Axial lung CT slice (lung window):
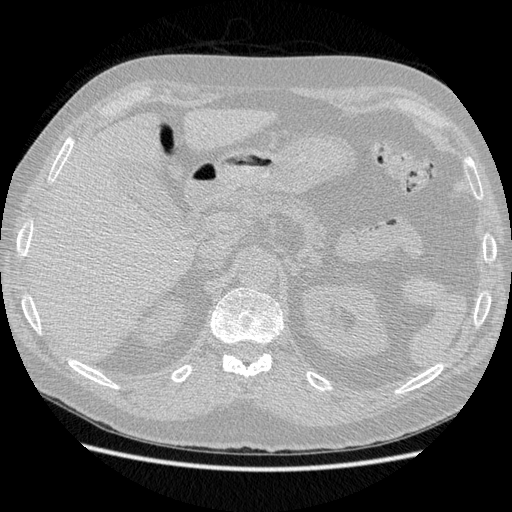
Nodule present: no